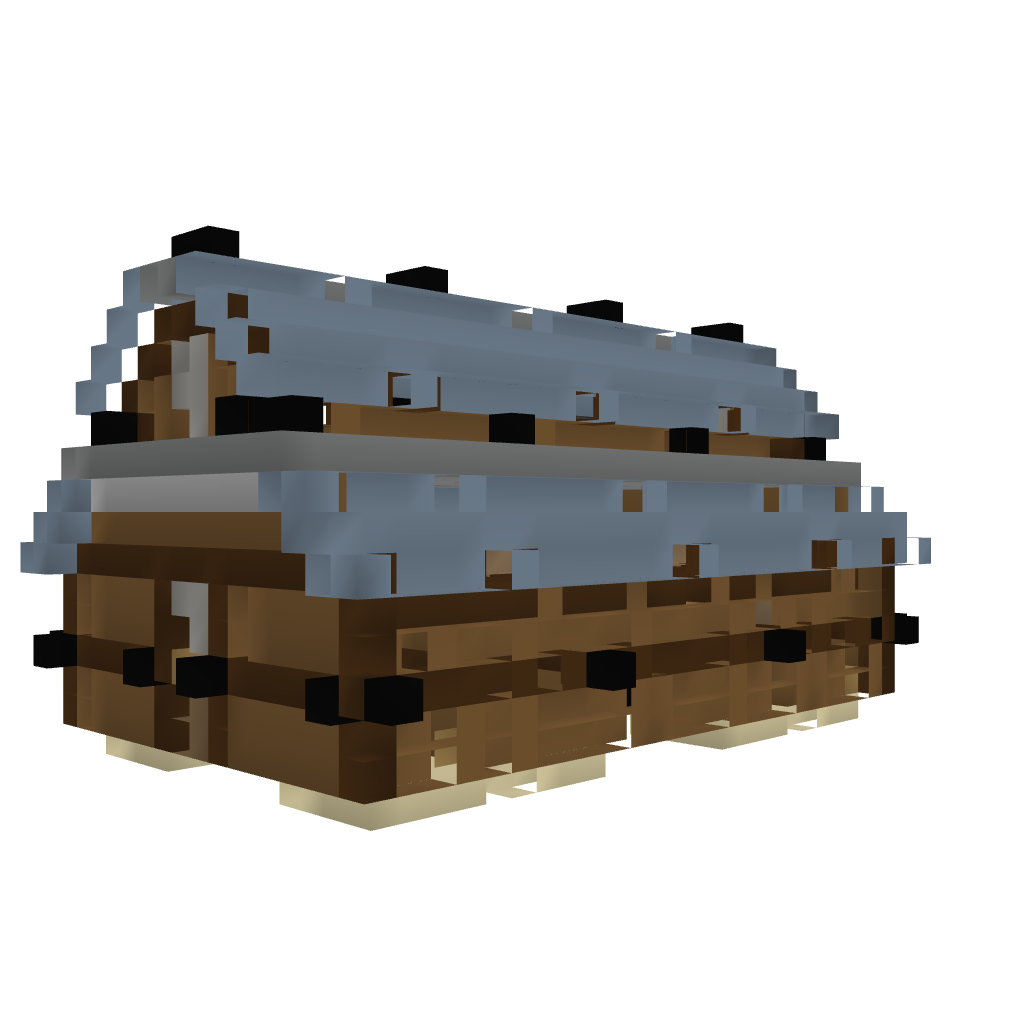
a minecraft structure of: Maple Valley Stable - 8 stalls